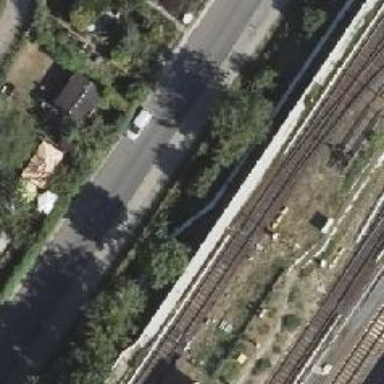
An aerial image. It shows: Railway switch.